Question: I have created a service which would show "Hello World" message when it starts..
The OnStart method of the service consists the following code:
'''
protected override void OnStart(string[] args)
{
System.Windows.Forms.MessageBox.Show("Hello World");
}
'''
The service is installed perfectly, but when I start the service I get the following error.
> The RucService on Local Computer started and then stopped. Some services stop automatically if they have no work to do, for example, the performance Logs and Alert service.

So it does not show the message Hello World. Why is this happening?
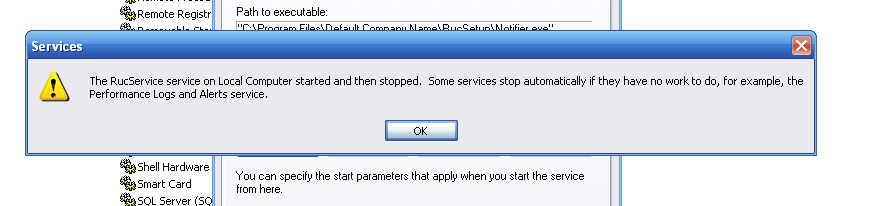
Answer: Don't try to use UI elements (Windows Forms) from a service. A service shouldn't have a UI component. If there needs to be a user interface for configuration, etc., have the service pull its settings from a database and create a separate application for managing the configuration.